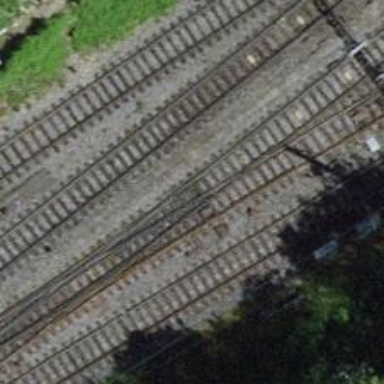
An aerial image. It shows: Single-track railway with electrified contact lines.